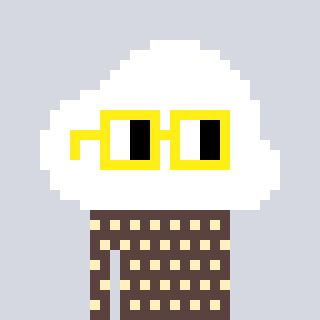
a pixel art character with square yellow glasses, a cloud-shaped head and a darkbrown-colored body on a cool background